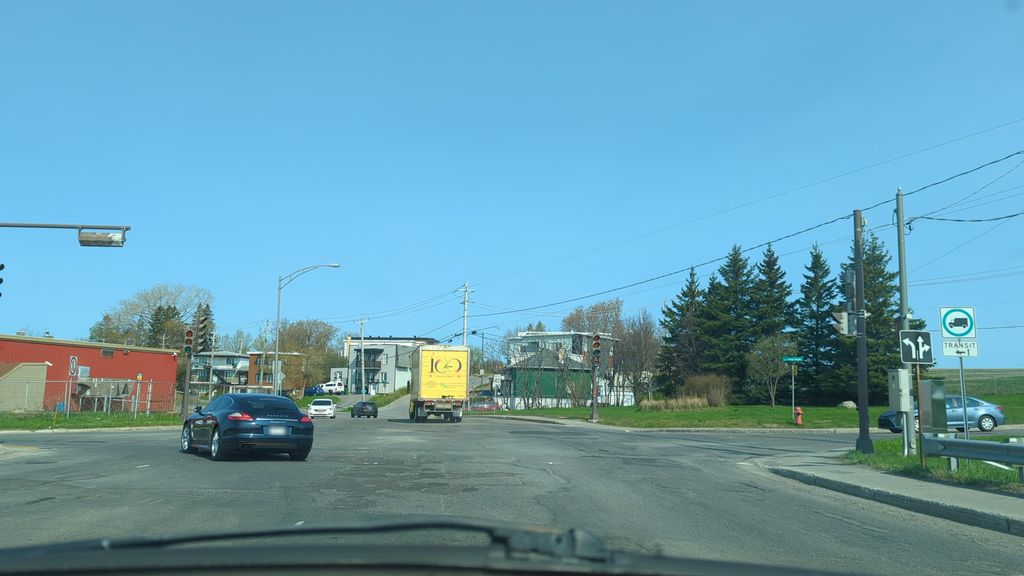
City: quebec_city